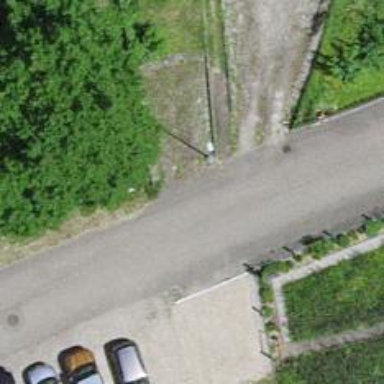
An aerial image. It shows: Gravel path.